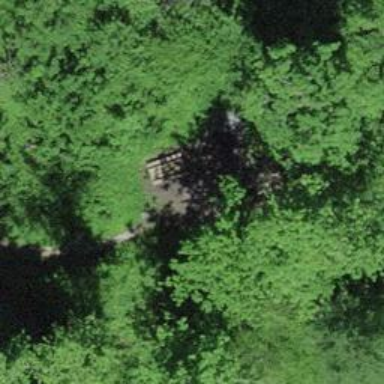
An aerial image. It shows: BBQ amenity.